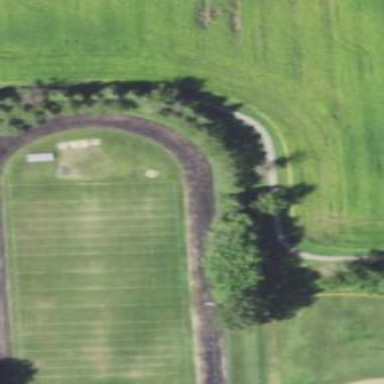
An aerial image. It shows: American football pitch.